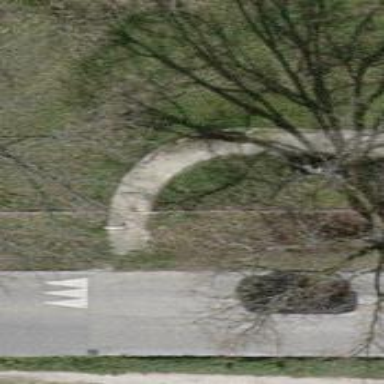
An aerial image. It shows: Footway with fine gravel surface.